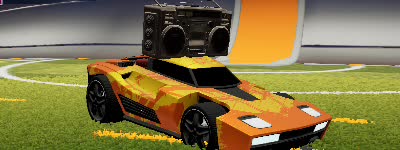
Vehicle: breakout